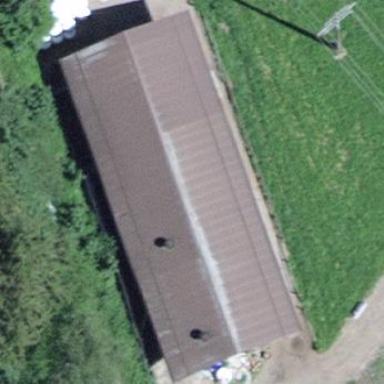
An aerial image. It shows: Rural barn.